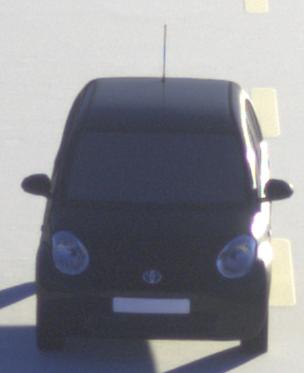
Make: Toyota
Model: Passo
Detailed model: Toyota Passo X Yururi
Model produced from: 2010
Model produced until: 2016
Doors: 5
Color: black
Road condition: dry road
Daytime: sunrise or sunset
Contrast: high contrast